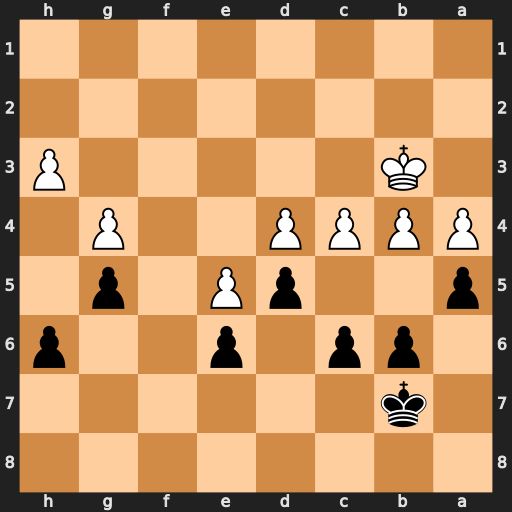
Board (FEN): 8/1k6/1pp1p2p/p2pP1p1/PPPP2P1/1K5P/8/8
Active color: b
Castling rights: -
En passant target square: -
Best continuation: dxc4+ Kxc4 axb4 Kxb4 Ka6 a5 bxa5+